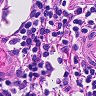
Metastatic tissue present: no